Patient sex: M
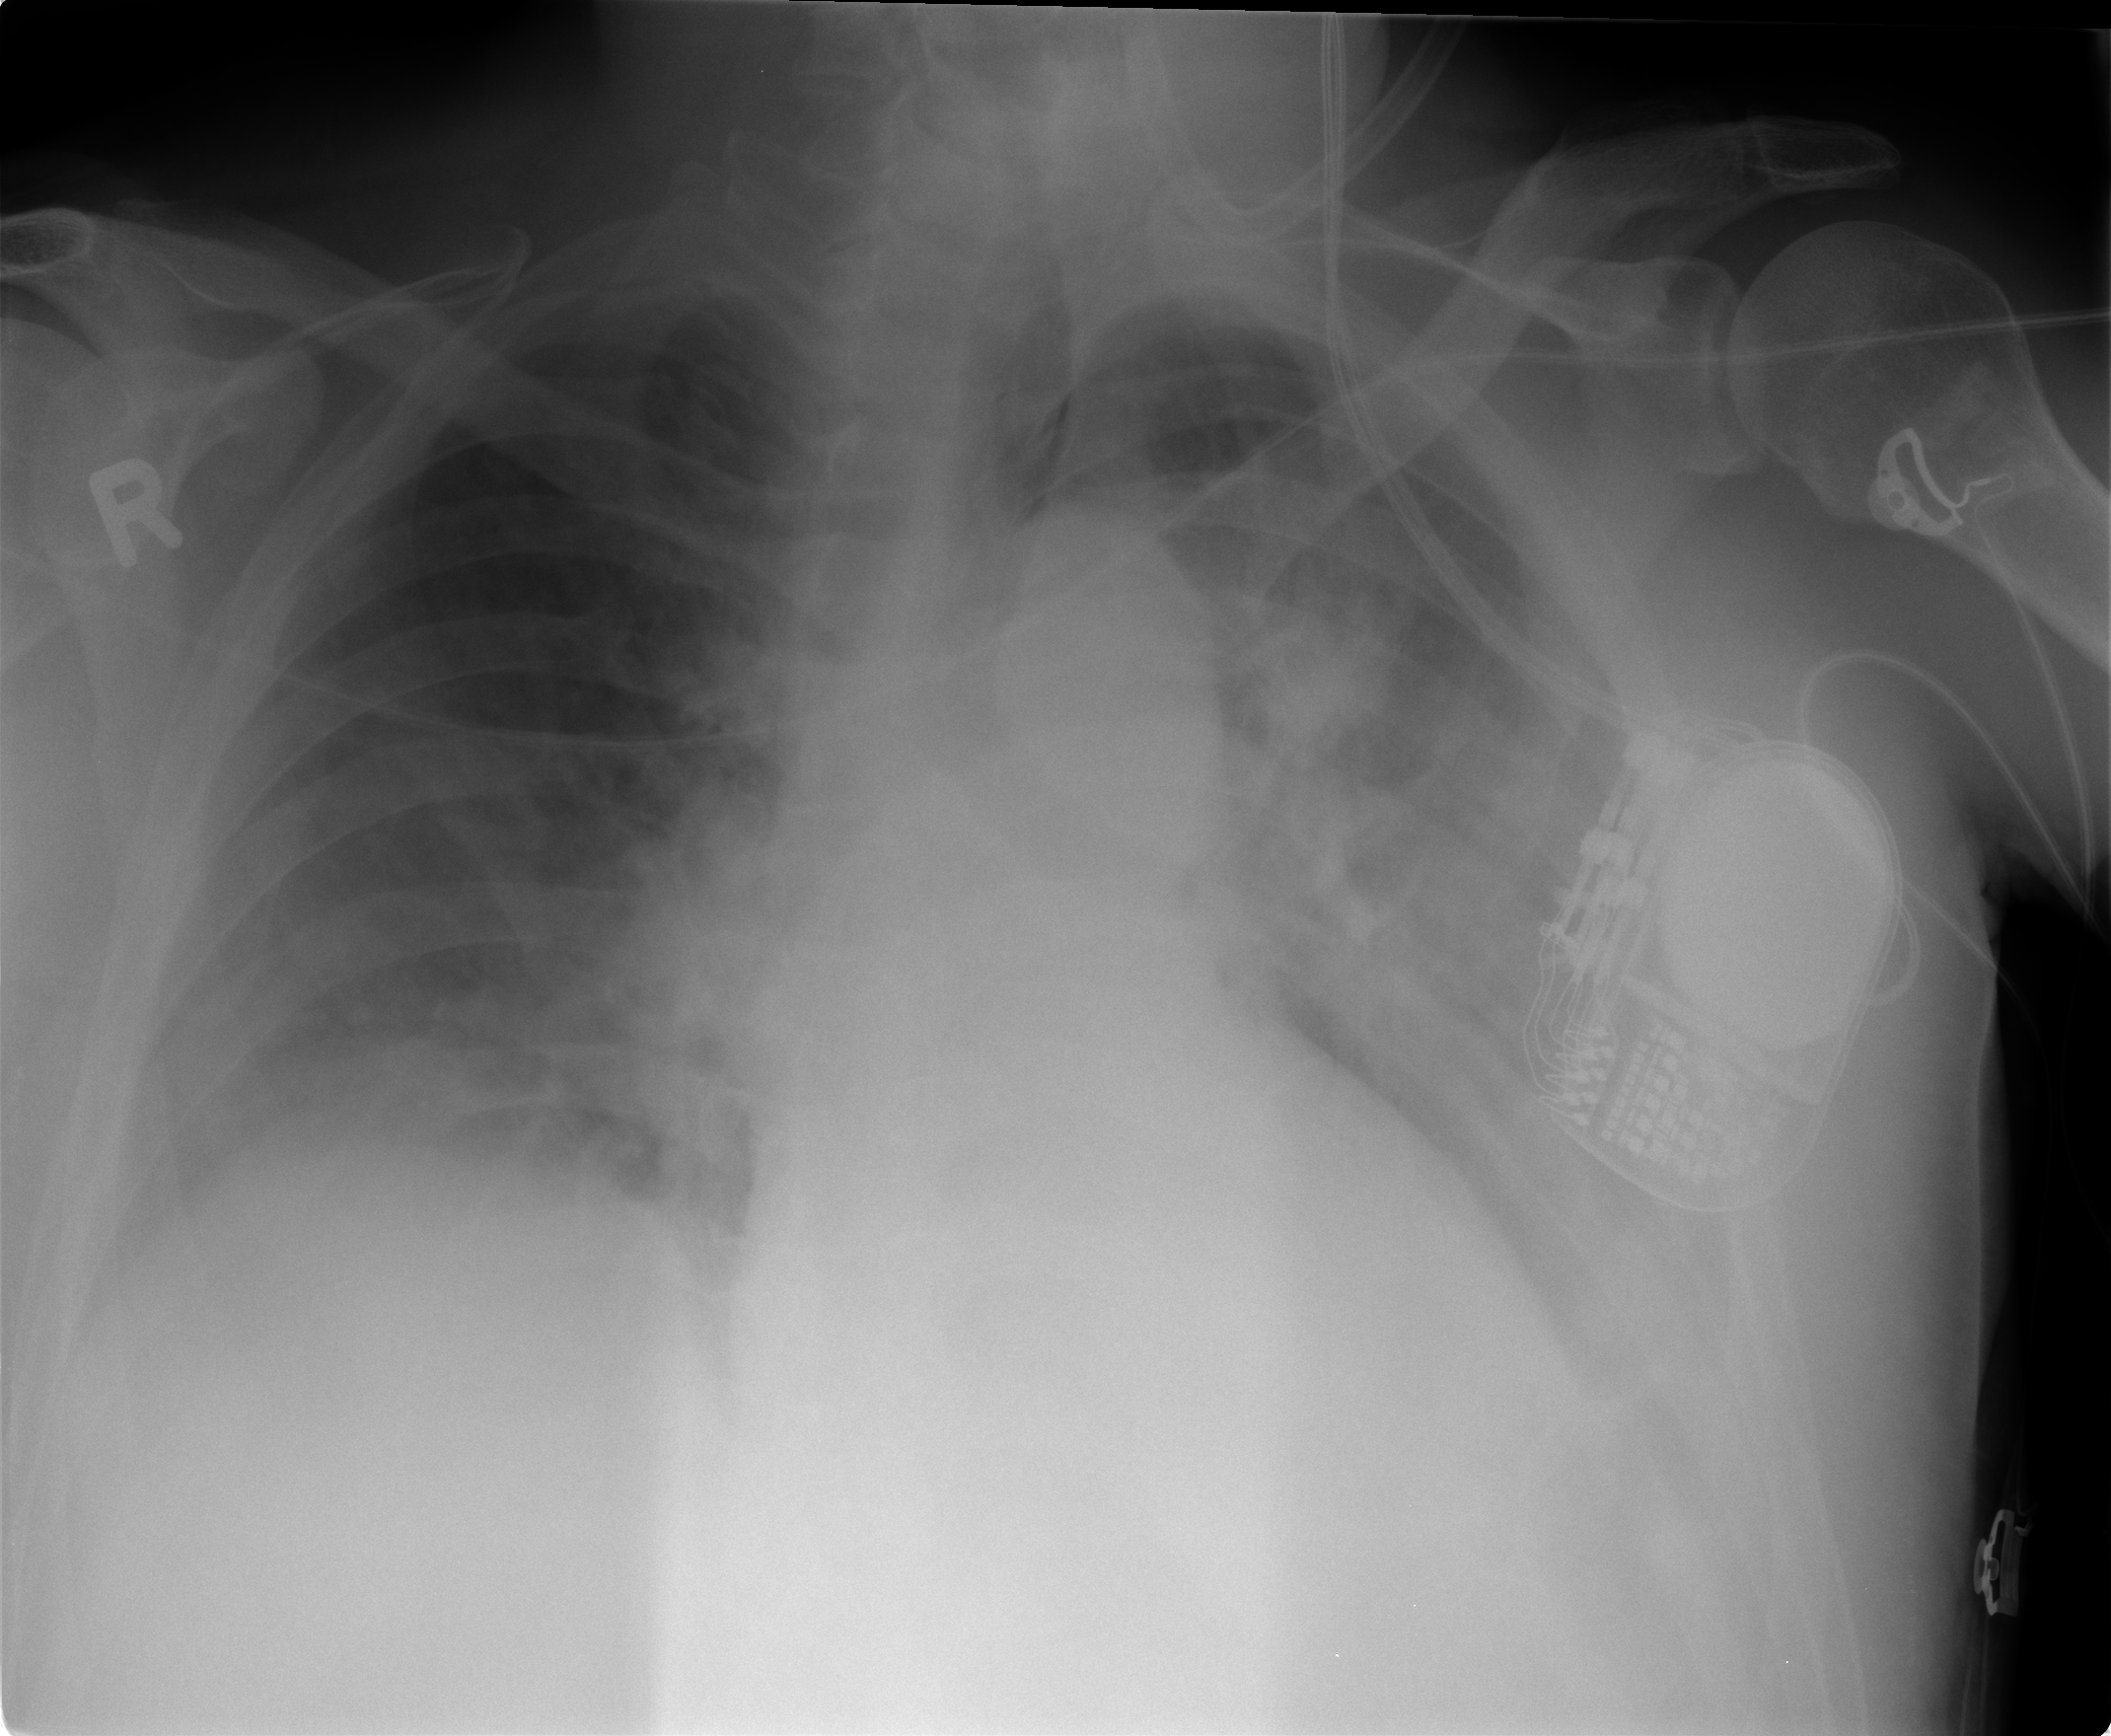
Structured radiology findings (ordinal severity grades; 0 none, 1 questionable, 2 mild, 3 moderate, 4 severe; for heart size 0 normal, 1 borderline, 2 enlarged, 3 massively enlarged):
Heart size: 0
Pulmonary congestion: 2
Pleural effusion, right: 2
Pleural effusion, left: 2
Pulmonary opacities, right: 1
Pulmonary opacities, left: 2
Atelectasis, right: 2
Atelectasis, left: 2